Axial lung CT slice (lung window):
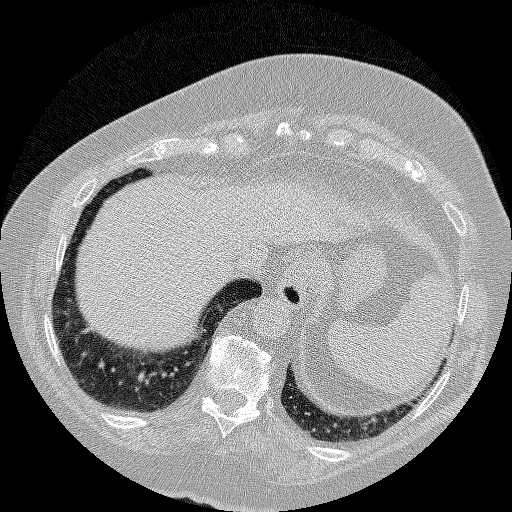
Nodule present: no